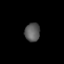
Tissue: lung
Cell type: Endothelial cells
Senescence score: 0.6384
Nuclear area (px): 279
Mean DAPI intensity: 90.115